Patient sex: M
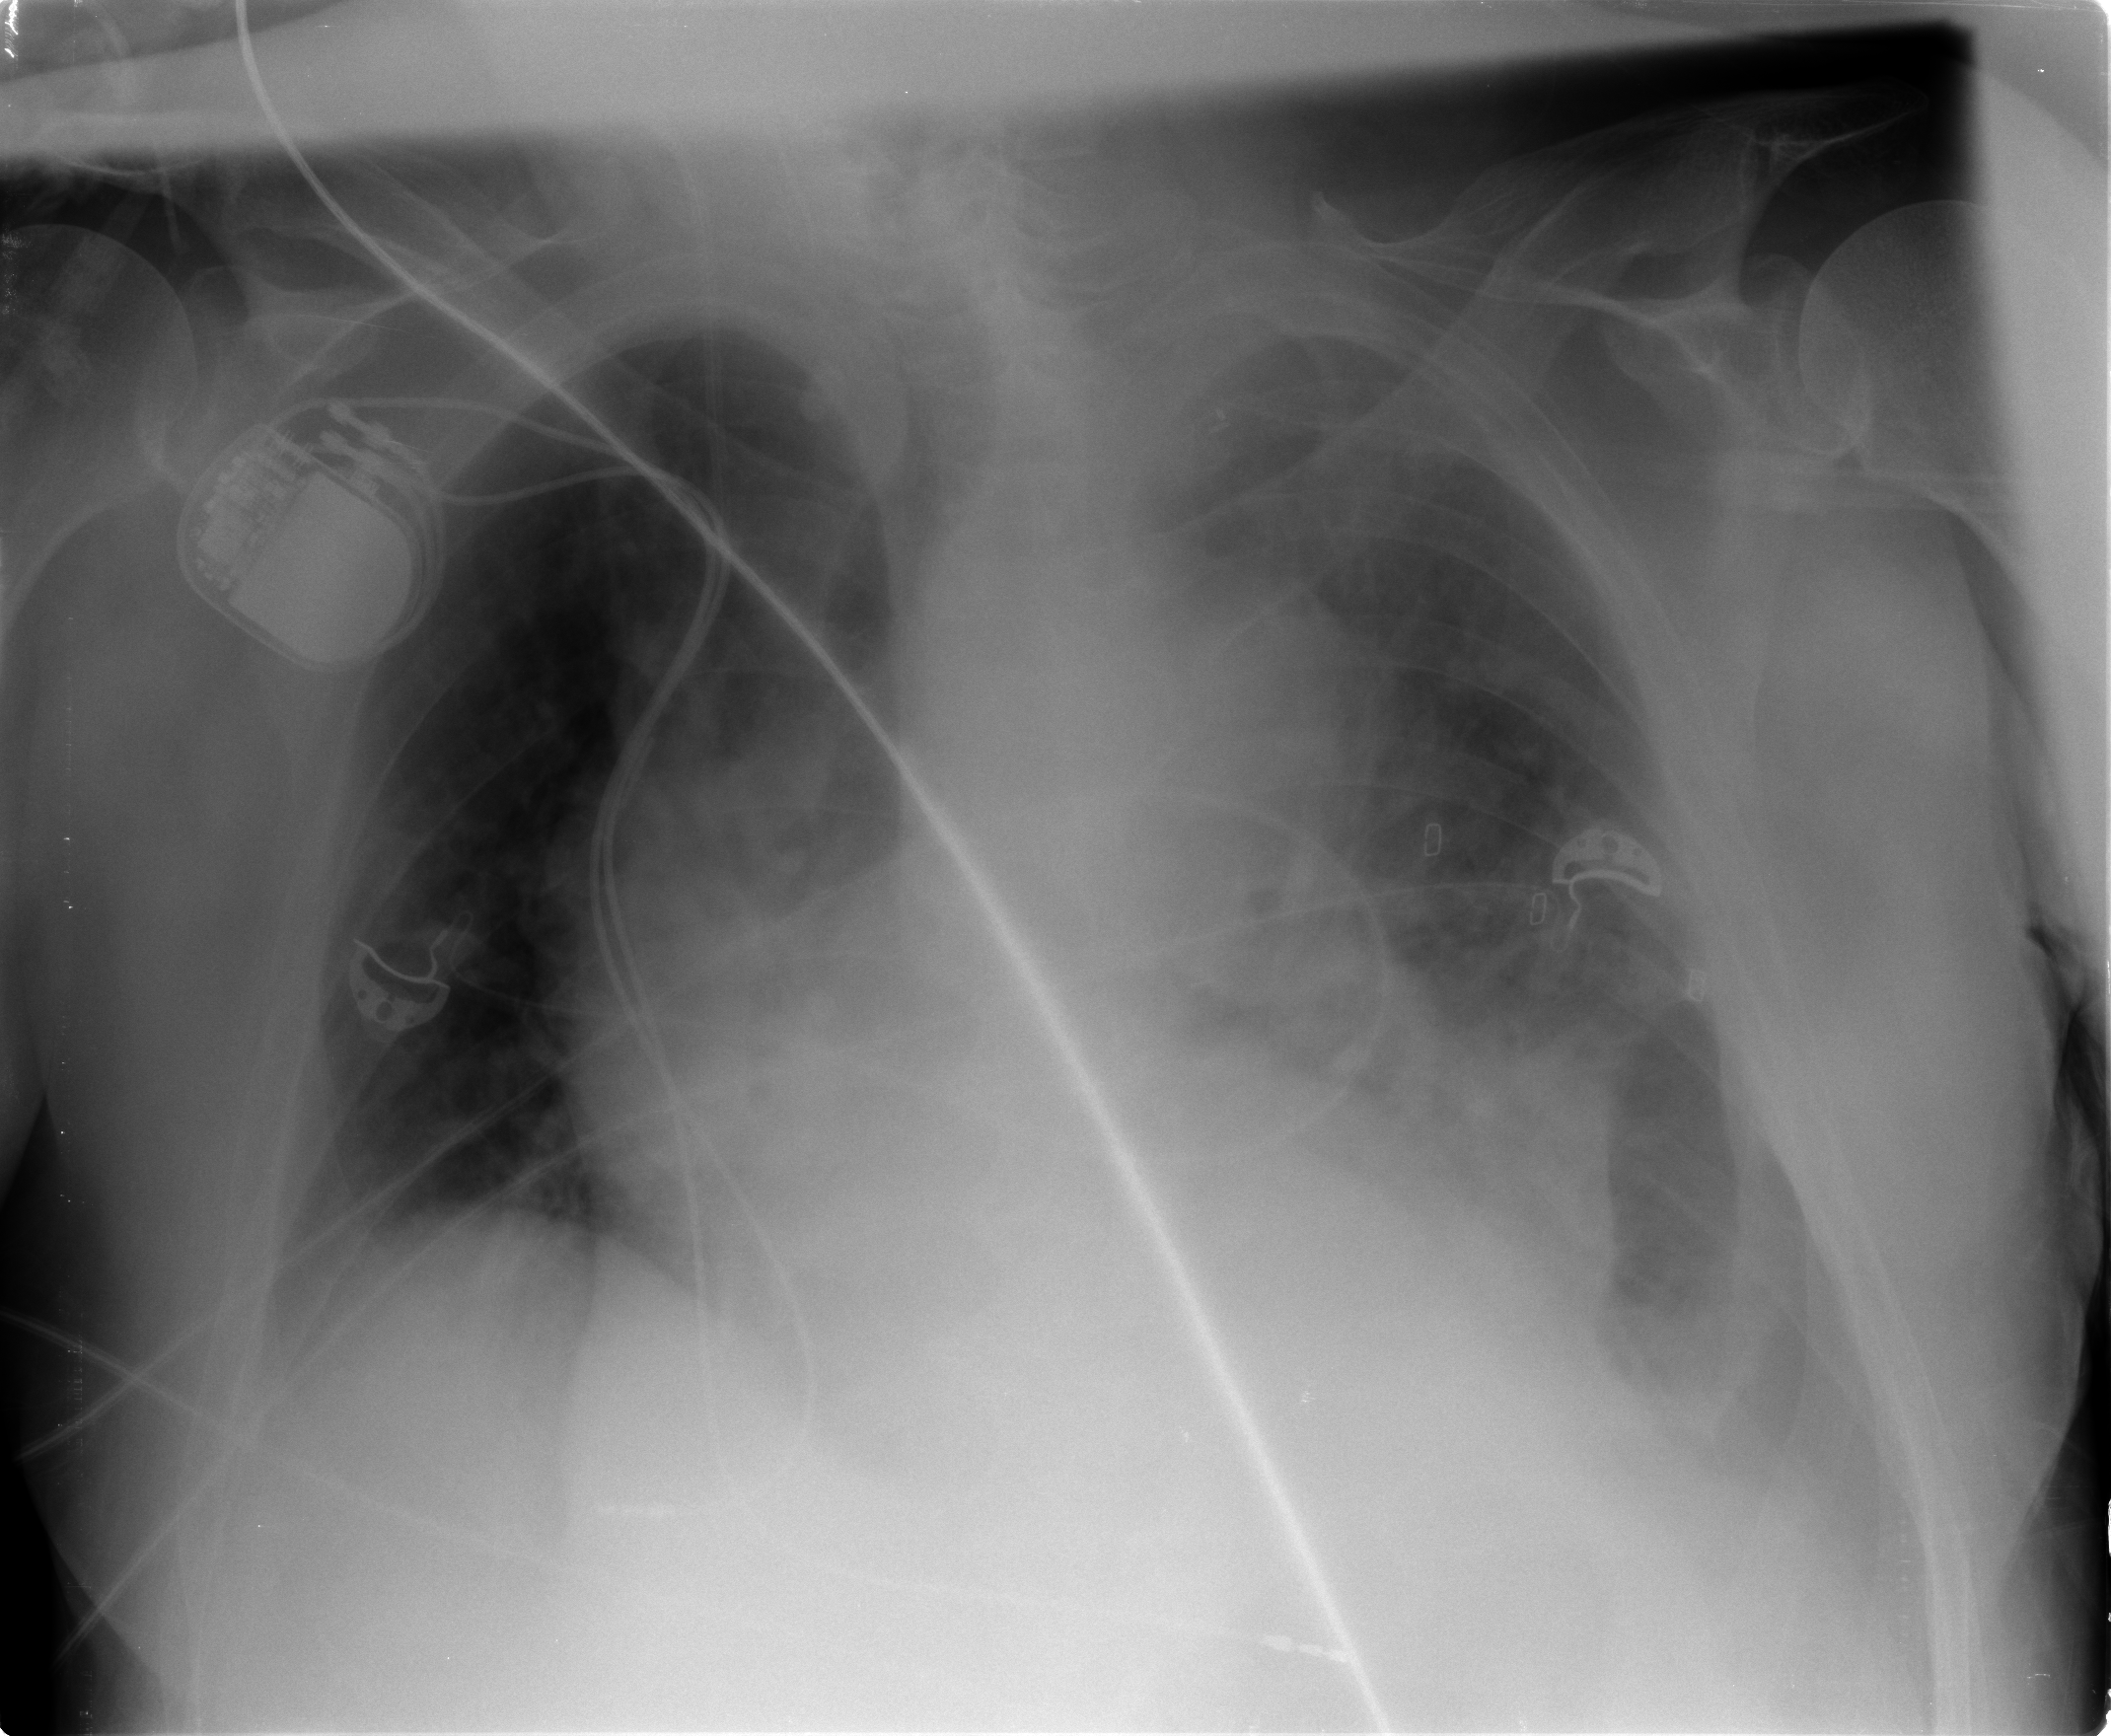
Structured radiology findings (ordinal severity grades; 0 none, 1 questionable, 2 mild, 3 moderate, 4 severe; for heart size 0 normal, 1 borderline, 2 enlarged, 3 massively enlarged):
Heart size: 2
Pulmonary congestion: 2
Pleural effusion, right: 1
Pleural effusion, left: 2
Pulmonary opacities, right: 0
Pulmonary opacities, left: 2
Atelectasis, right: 2
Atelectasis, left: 2